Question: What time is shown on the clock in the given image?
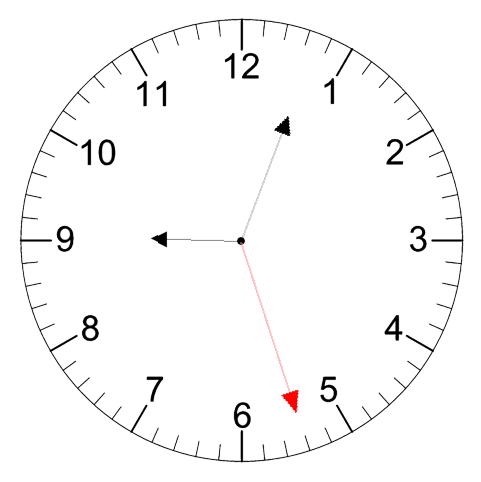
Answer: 09:03:27